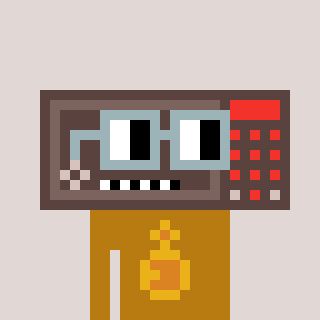
a pixel art character with square dark gray glasses, a wallsafe-shaped head and a gold-colored body on a warm background